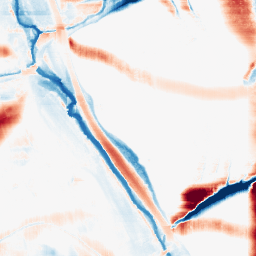
Category: morphological
Decomposition family: morphological_rect
Decomposition parameters: operation: average
width: 50
height: 20
Upsampling method: regularized
Upsampling parameters: scale: 4
lambda_reg: 0.01
Upsampling scale: 4